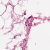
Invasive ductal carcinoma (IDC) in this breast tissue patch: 0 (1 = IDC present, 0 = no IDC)